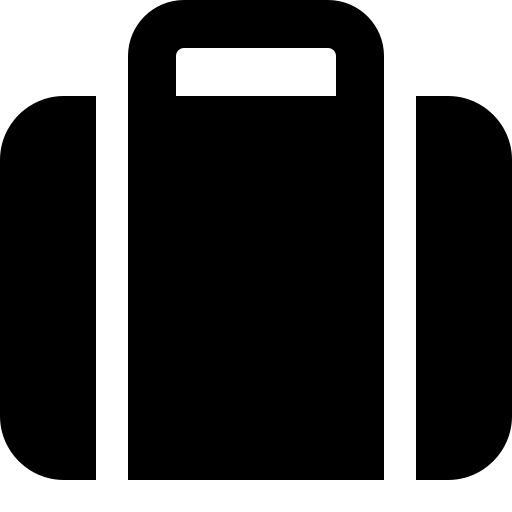
Tags: icon, FontAwesome, fa-icon, solid, suitcase